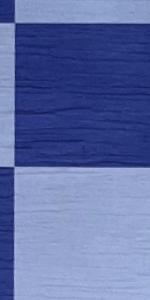
Label: Empty